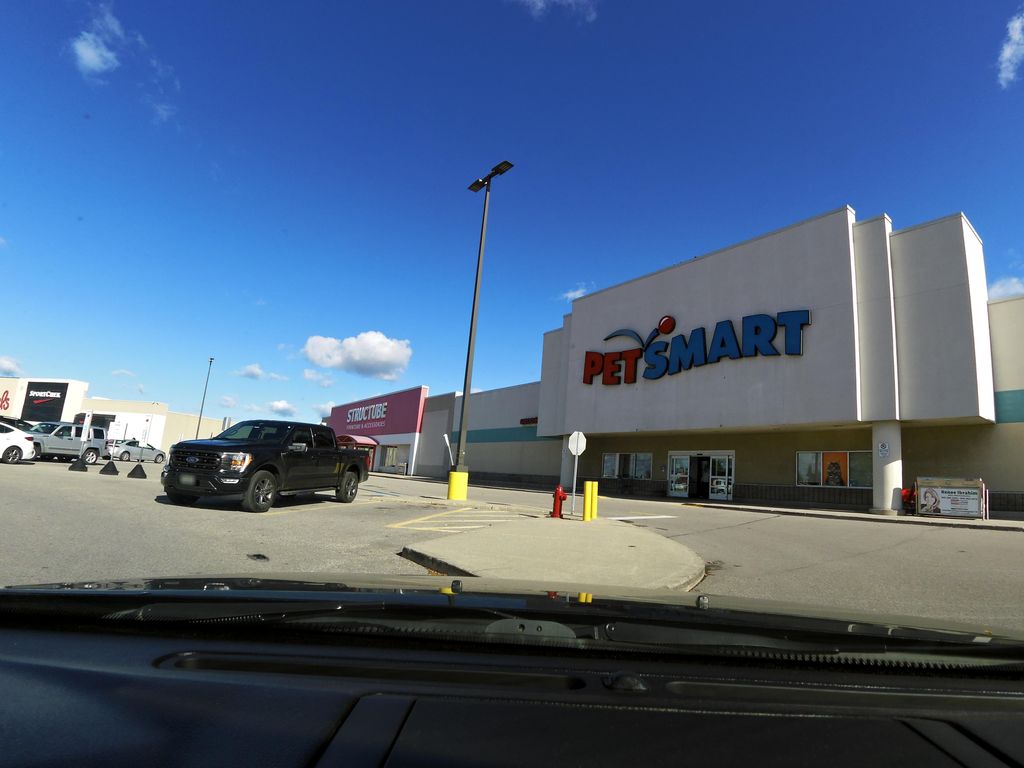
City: hamilton